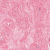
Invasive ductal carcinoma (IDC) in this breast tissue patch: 0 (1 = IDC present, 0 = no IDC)